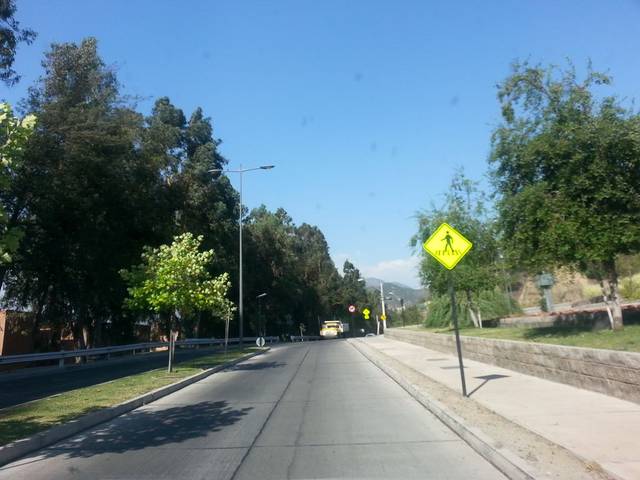
Region: Chile
Coordinates: -33.381, -70.512